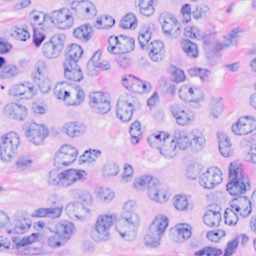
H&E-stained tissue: Breast